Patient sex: M
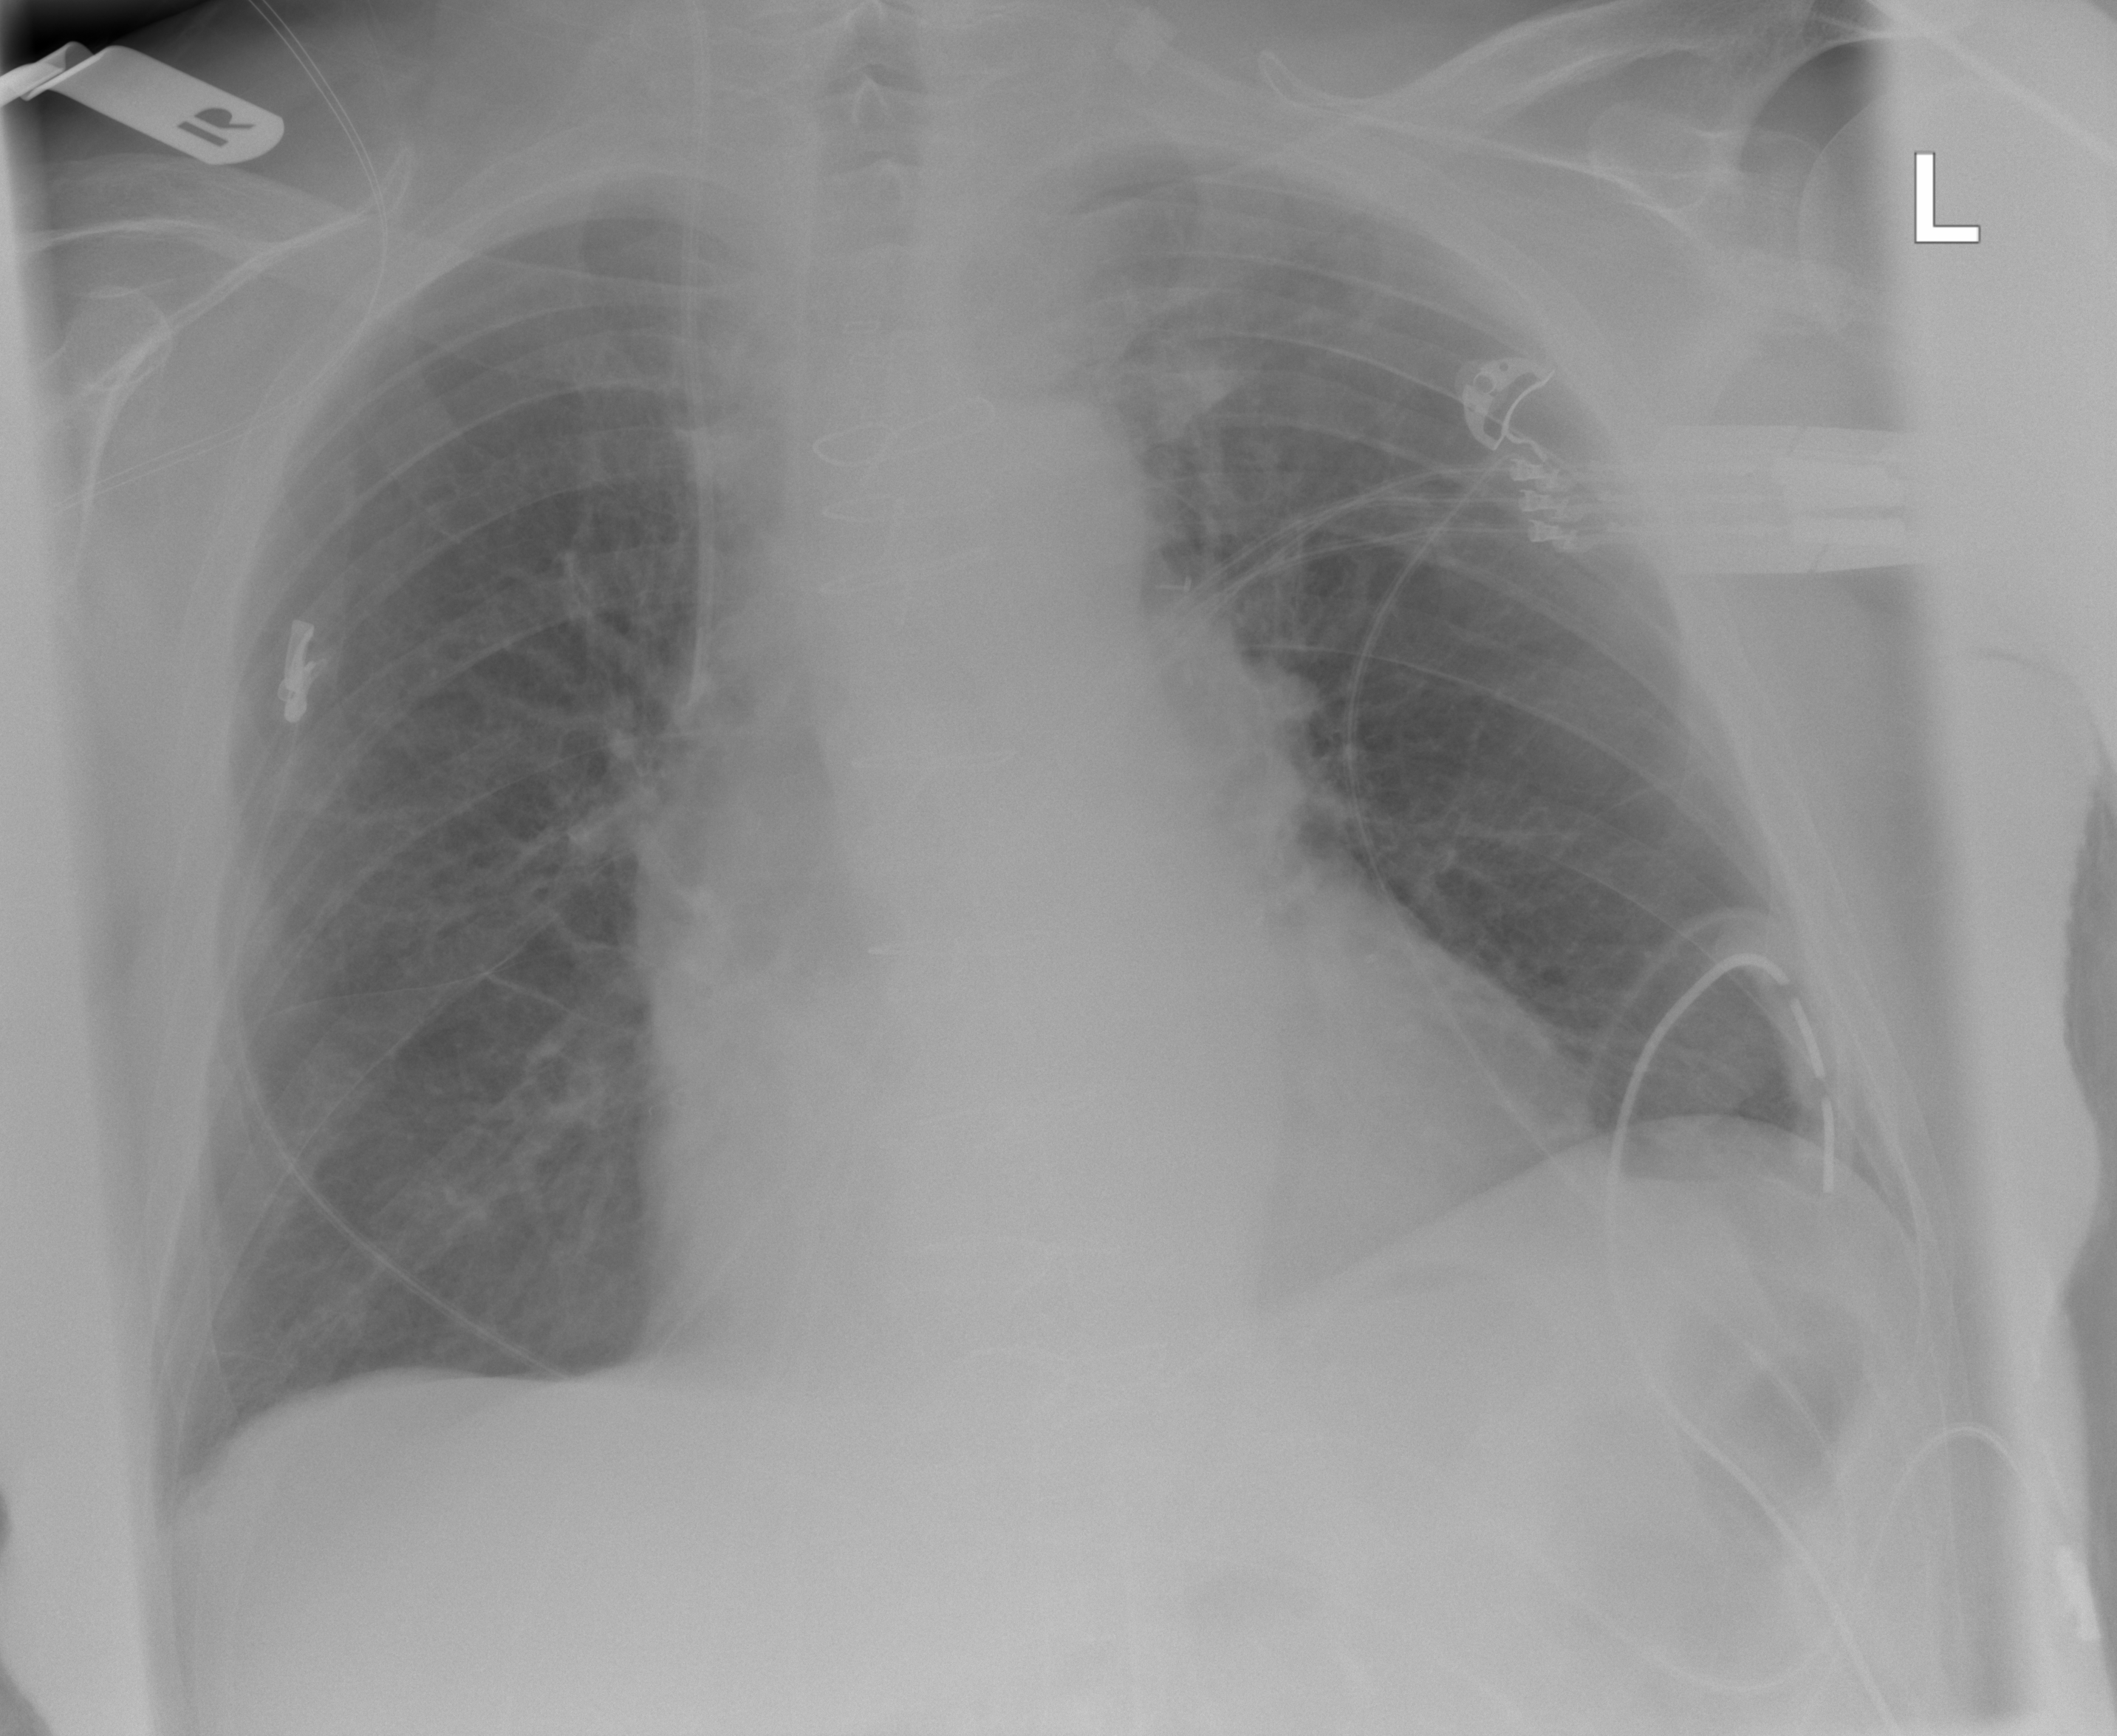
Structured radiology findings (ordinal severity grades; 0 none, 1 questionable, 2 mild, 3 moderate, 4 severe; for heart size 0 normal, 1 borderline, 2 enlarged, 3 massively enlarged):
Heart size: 2
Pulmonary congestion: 0
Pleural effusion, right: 0
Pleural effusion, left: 0
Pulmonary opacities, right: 0
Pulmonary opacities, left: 0
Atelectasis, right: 1
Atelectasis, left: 1